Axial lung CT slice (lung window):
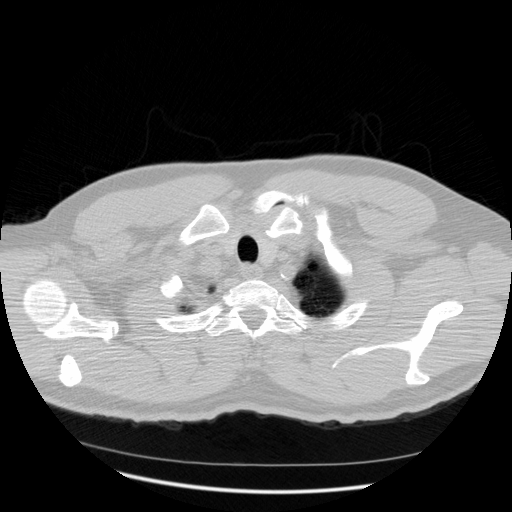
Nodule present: no